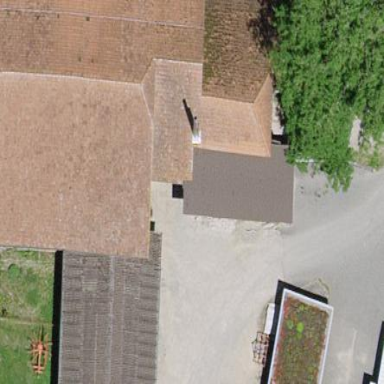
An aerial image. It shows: Farm building.